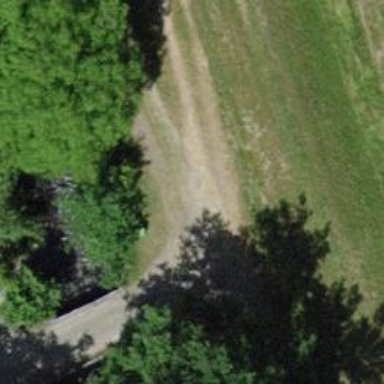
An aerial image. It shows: Path with grass paver surface.